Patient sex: M
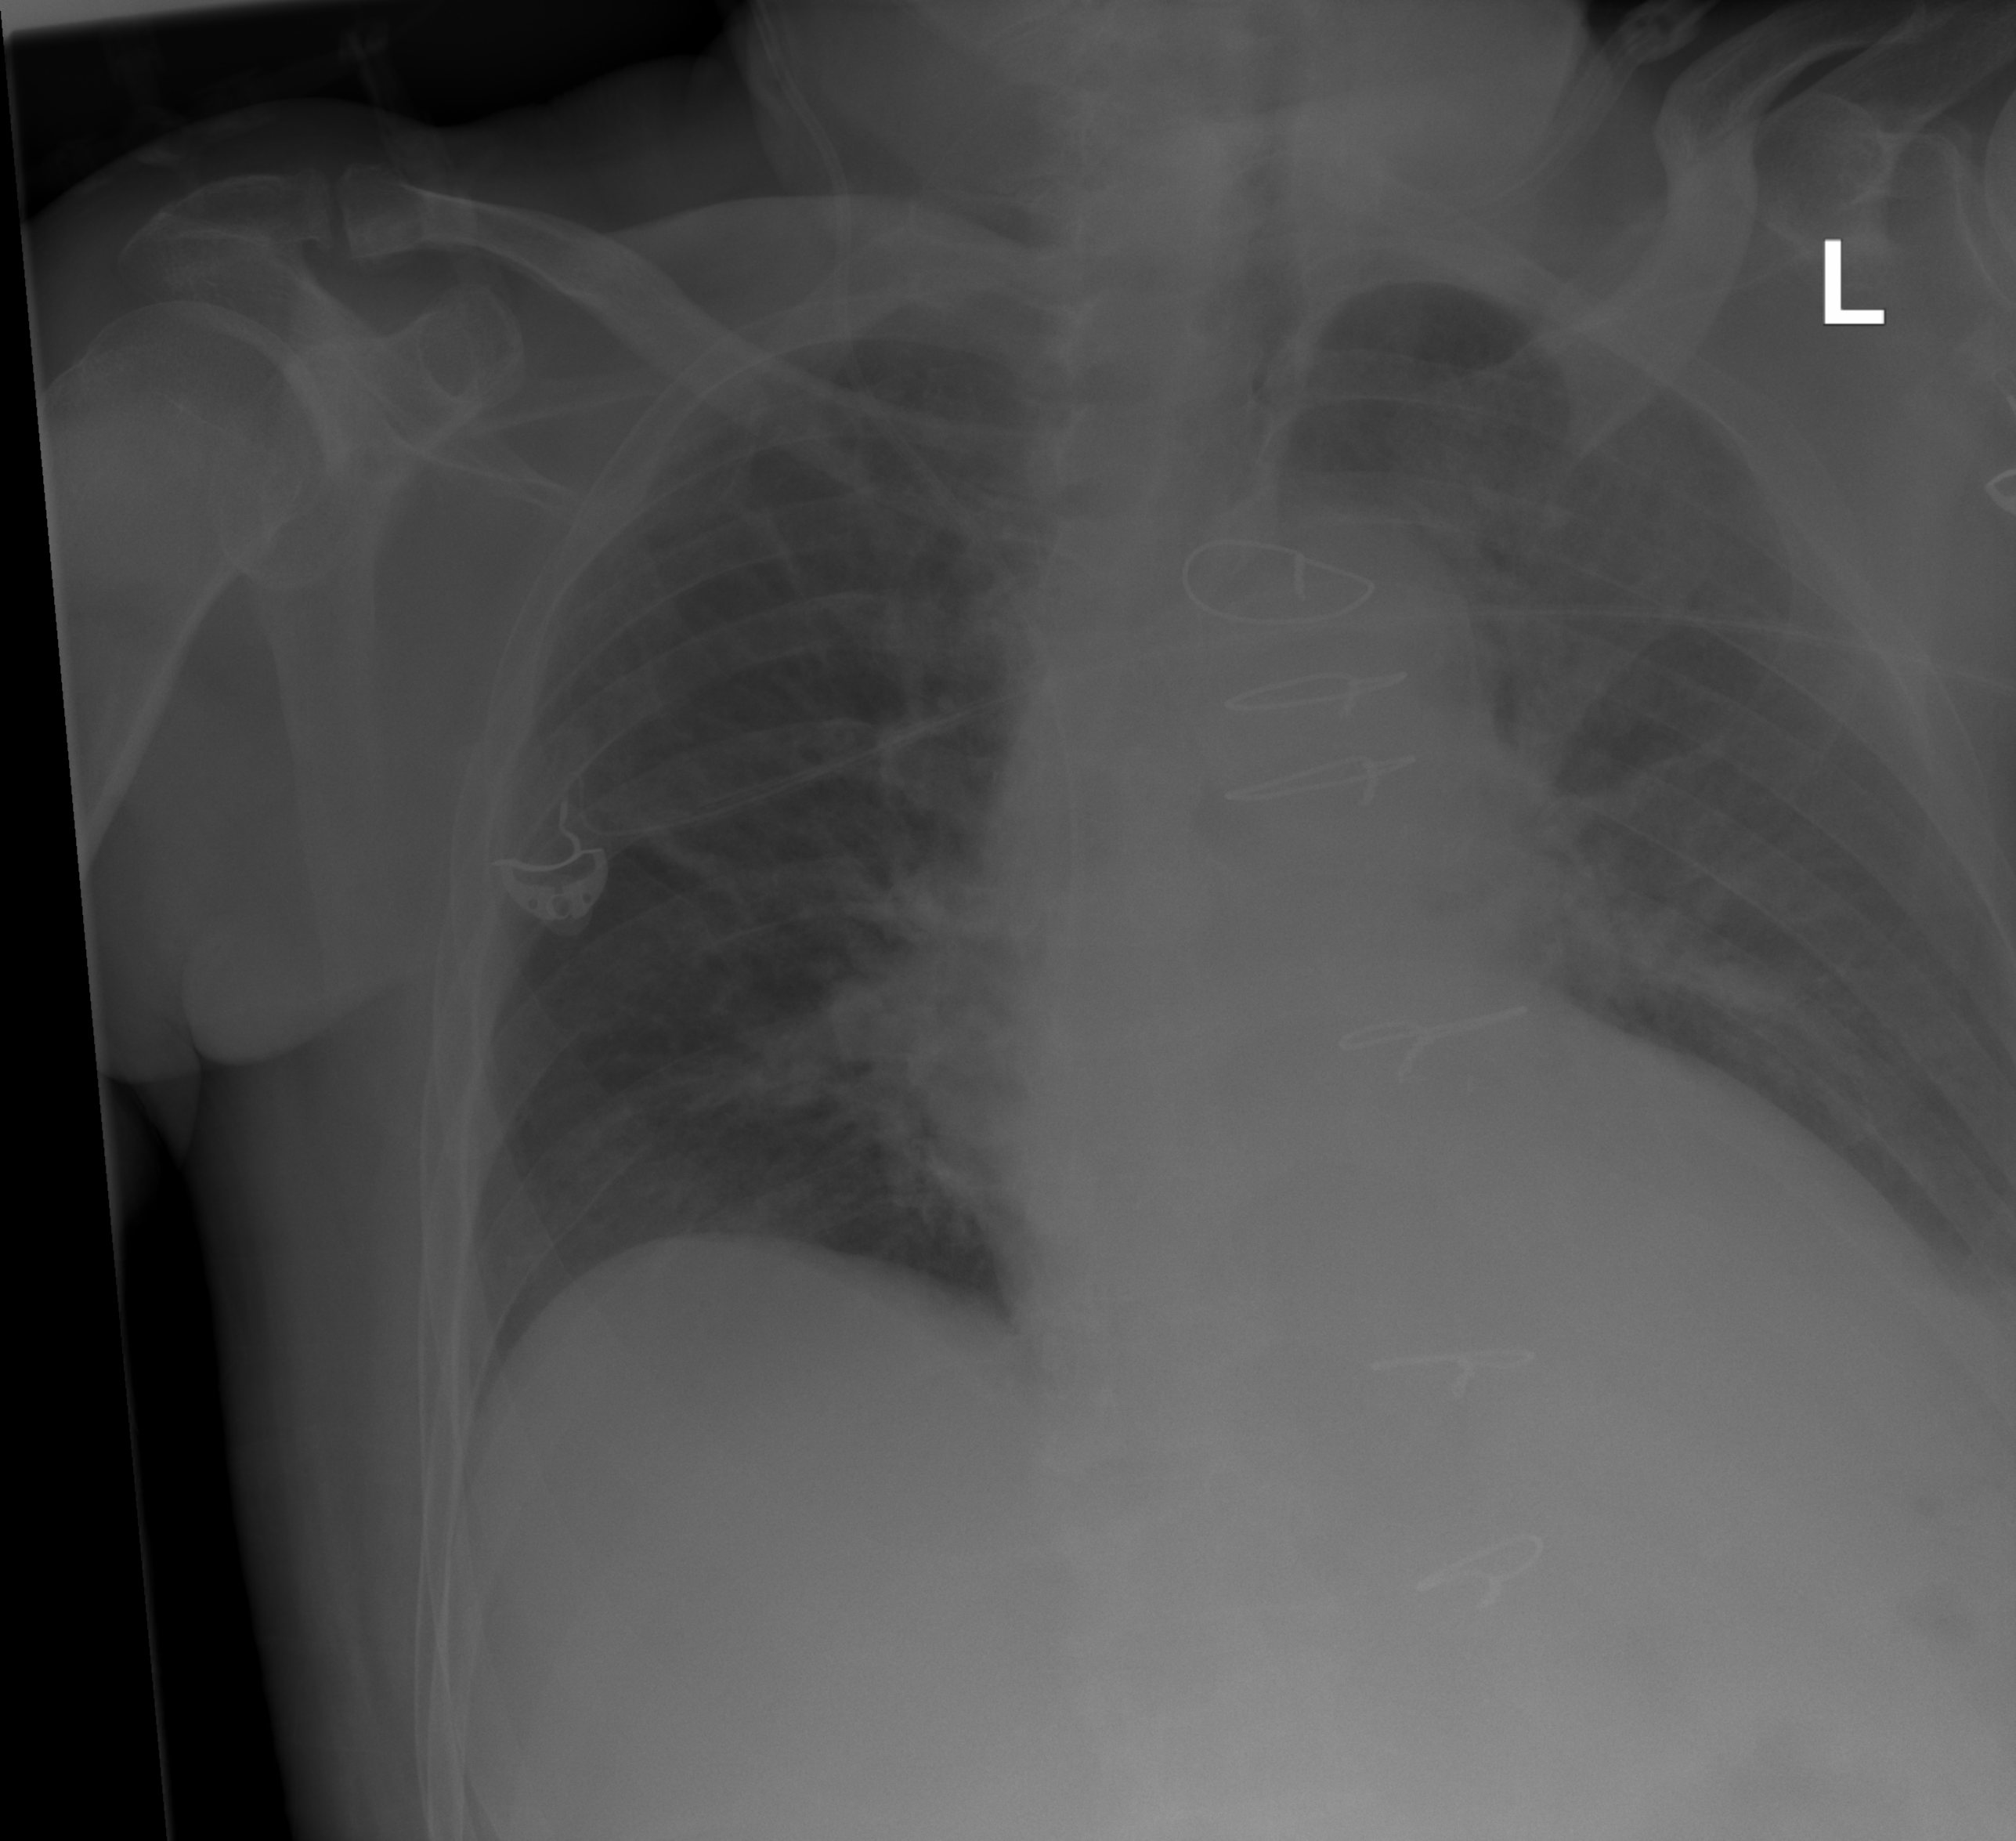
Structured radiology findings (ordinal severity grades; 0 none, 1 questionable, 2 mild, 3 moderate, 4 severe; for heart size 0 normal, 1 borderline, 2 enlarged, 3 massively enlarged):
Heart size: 0
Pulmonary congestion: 2
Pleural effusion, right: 0
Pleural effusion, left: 2
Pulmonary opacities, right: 0
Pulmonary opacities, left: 2
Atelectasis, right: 0
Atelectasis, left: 2